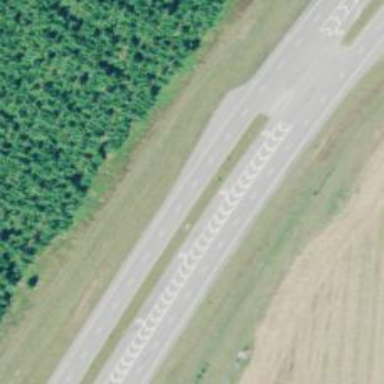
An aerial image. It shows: Expressway with asphalt surface categorized as trunk highway.